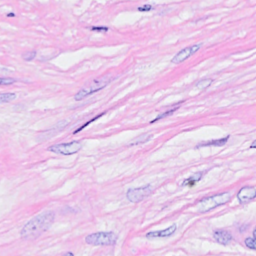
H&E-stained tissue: Breast